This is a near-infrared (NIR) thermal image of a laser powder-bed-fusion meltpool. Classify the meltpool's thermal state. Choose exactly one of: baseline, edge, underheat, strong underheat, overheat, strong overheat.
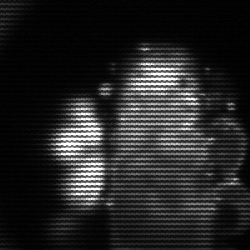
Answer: strong underheat